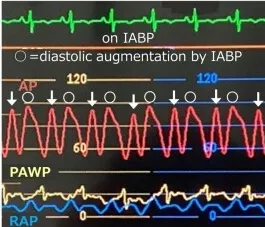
Haemodynamic parameters before and after ivabradine. Brief cessation of IABP made pulsus alternans clearer (B, white arrows), despite the prominent dicrotic notches and reflection waves. Note that the amplitude of the pulsus alternans, or the difference between strong and weak beats, stayed at ~10 mmHg, regardless of on IABP or off IABP. Ivabradine 2.5 mg twice daily reduced his heart rate to 95/min within 2 days.
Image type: electrography (ekg)